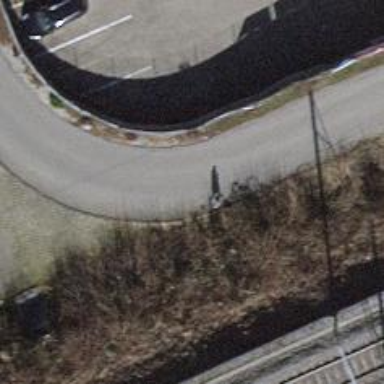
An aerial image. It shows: Alleyway designated as service road.